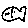
Label: fish